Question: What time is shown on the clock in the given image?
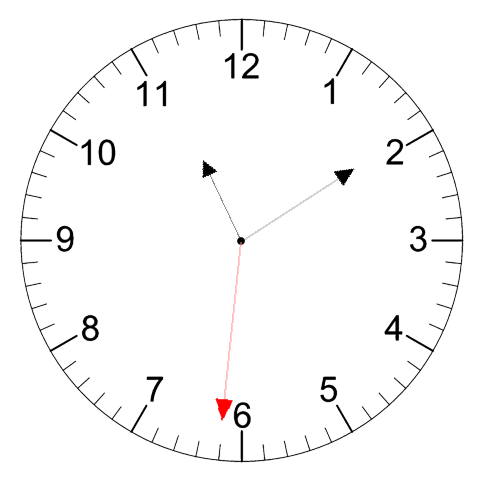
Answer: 11:09:31